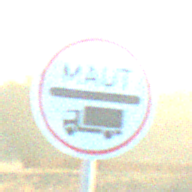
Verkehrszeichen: Mautpflicht
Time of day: SunriseSunset
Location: Outdoor (RoadRail)
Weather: PartlyCloudy
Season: NotSpecified
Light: Natural